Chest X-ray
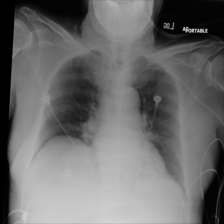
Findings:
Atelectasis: positive
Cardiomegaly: negative
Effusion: negative
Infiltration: negative
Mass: negative
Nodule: negative
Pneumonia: negative
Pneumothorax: negative
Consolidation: negative
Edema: negative
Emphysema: negative
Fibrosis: negative
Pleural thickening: negative
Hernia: negative